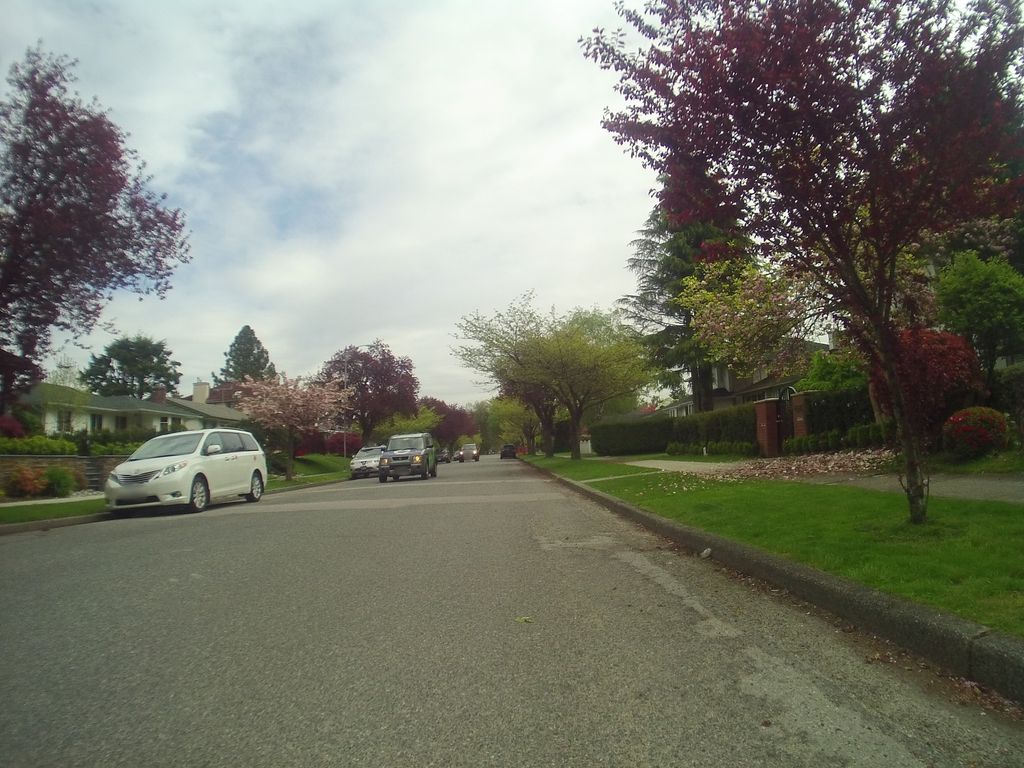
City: vancouver